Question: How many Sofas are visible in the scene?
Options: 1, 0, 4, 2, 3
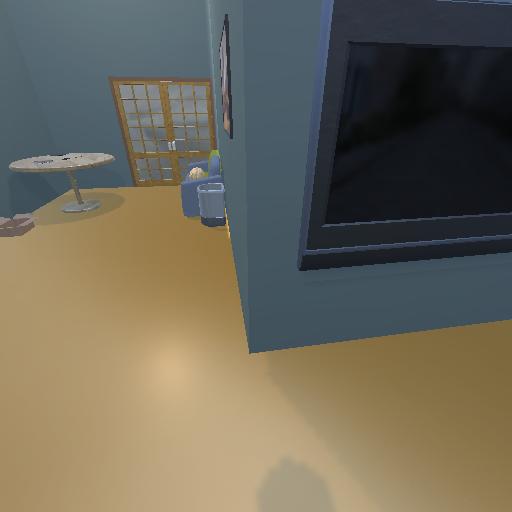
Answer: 1